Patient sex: F
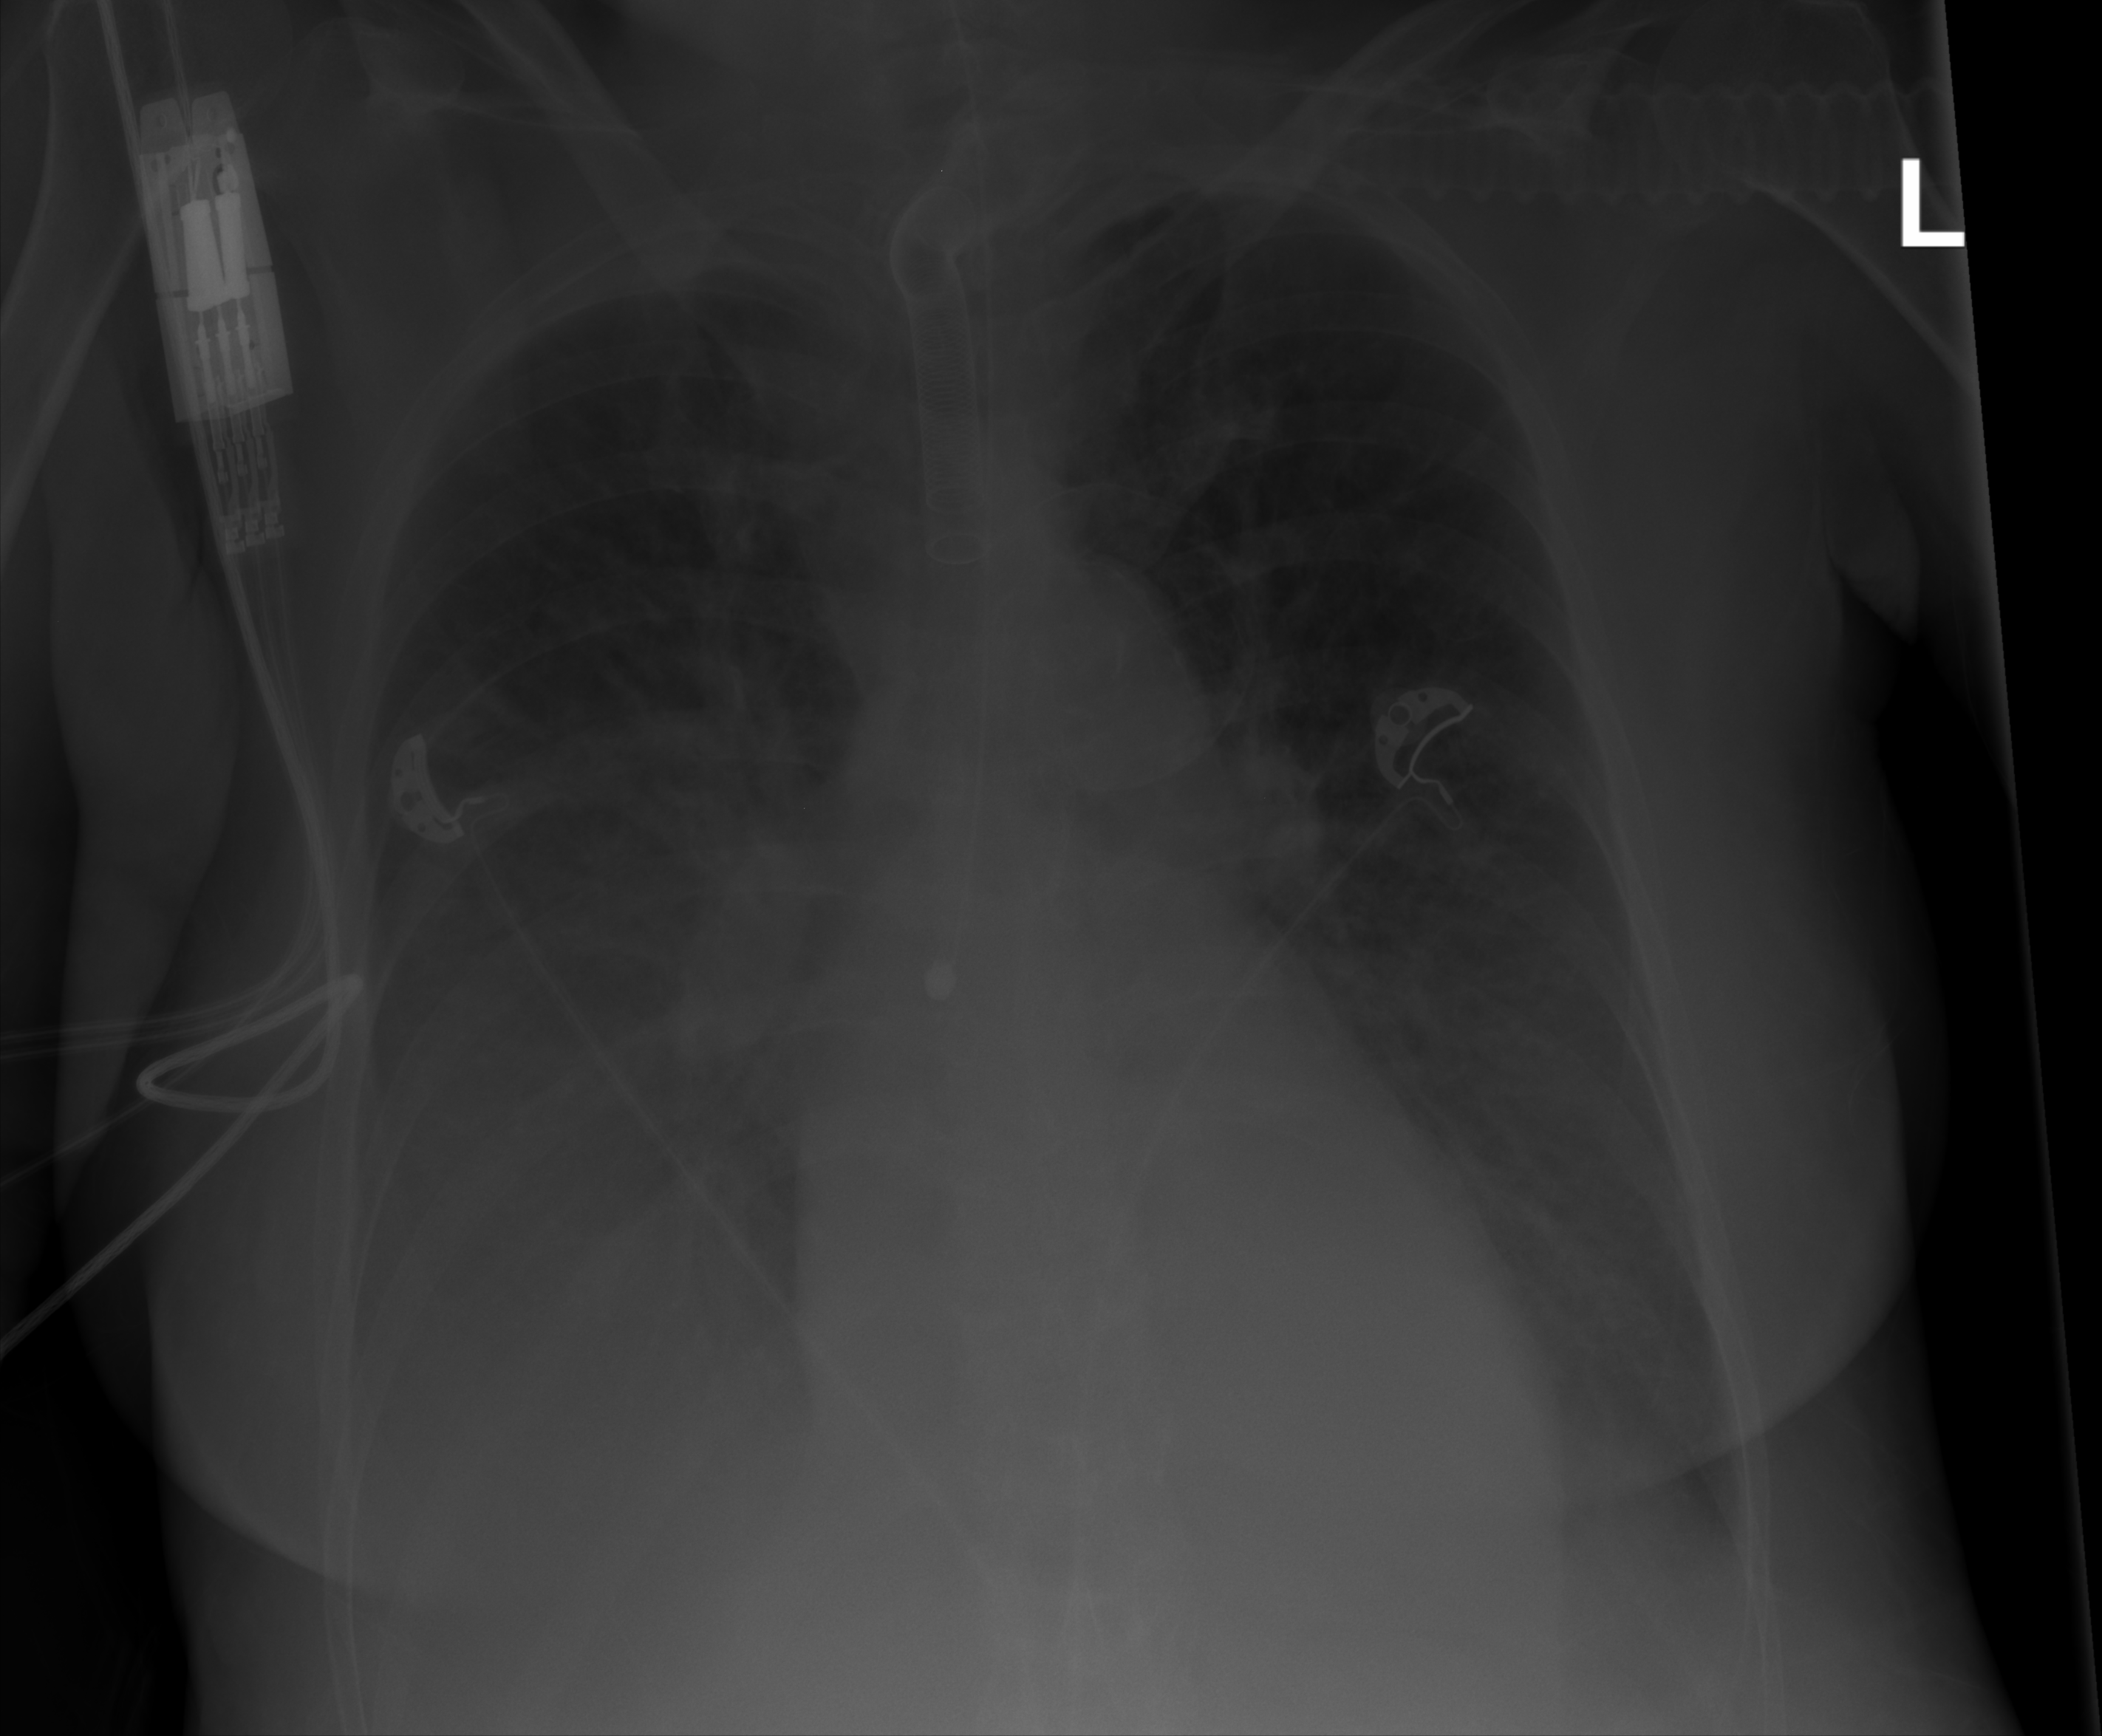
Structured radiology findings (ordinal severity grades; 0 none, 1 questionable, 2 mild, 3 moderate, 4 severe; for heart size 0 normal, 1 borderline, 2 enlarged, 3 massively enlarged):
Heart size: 0
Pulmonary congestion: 2
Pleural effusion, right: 3
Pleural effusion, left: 2
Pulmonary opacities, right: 1
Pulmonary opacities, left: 1
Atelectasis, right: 2
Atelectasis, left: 2